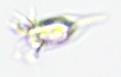
Label: Tintinnid